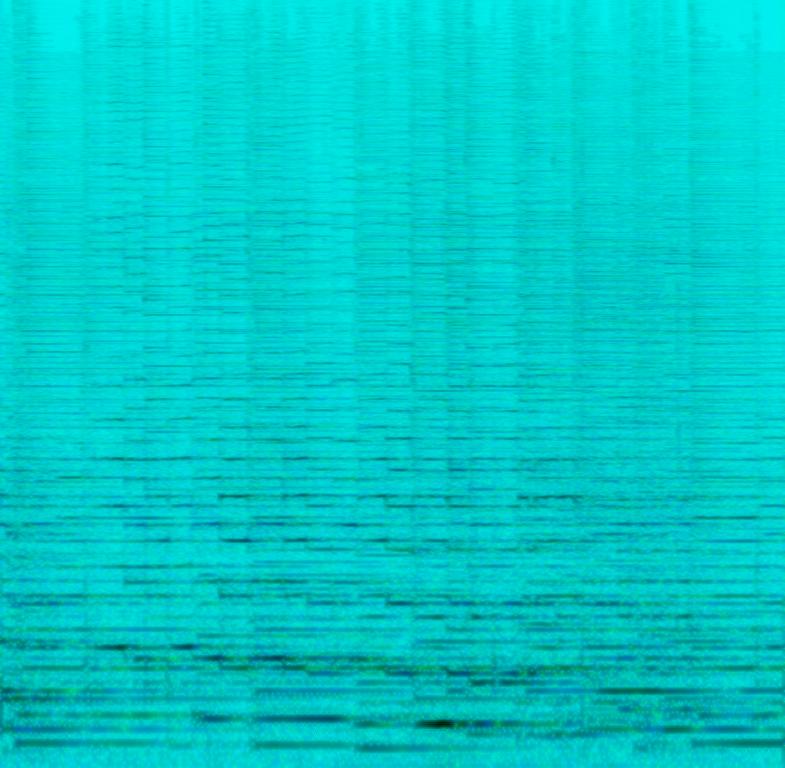
The low quality recording features a live performance of a classical song and it consists of harpsichord and sustained strings melodies. The recording is a bit noisy and quite reverberant, as it was recorded in a medium size concert hall. It sounds easygoing, passionate and emotional.